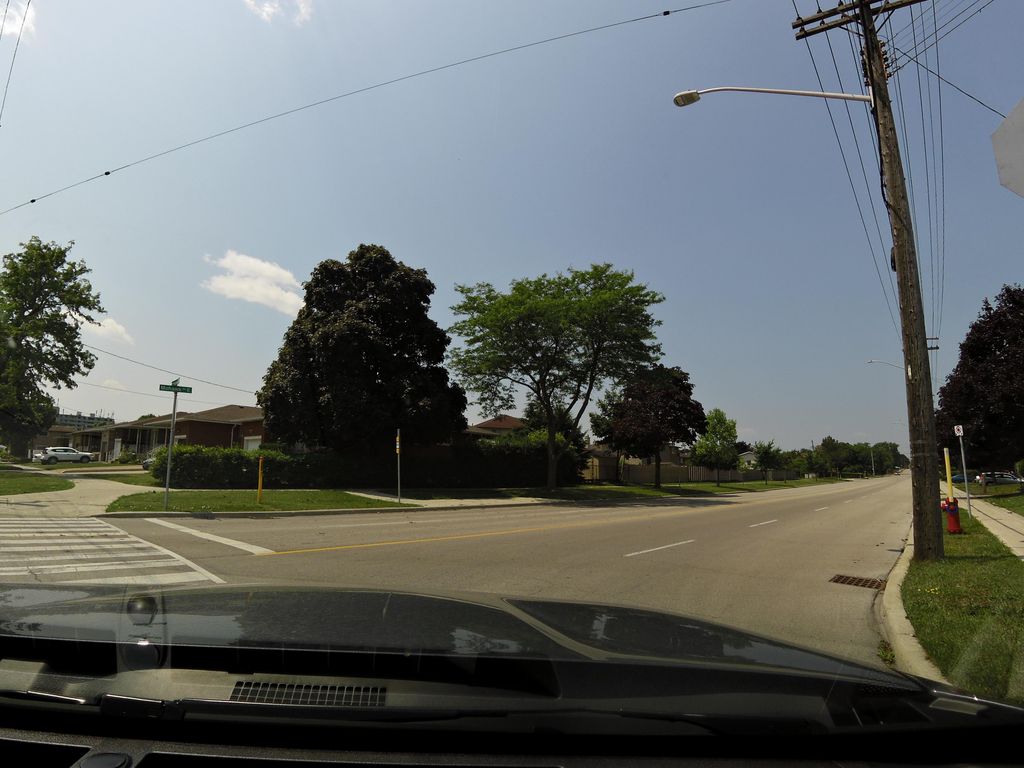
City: hamilton